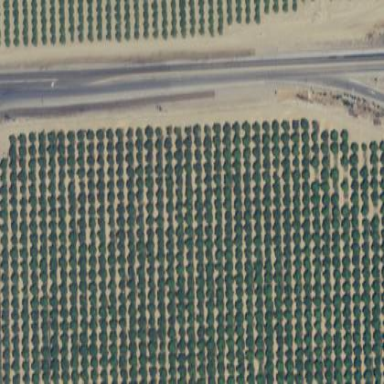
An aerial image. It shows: Orange orchard with beautiful orange trees.